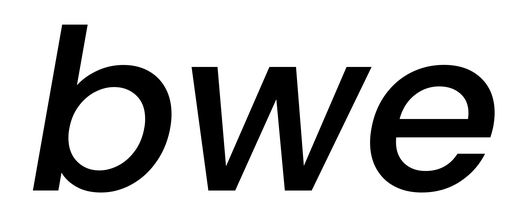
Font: Poppins-MediumItalic